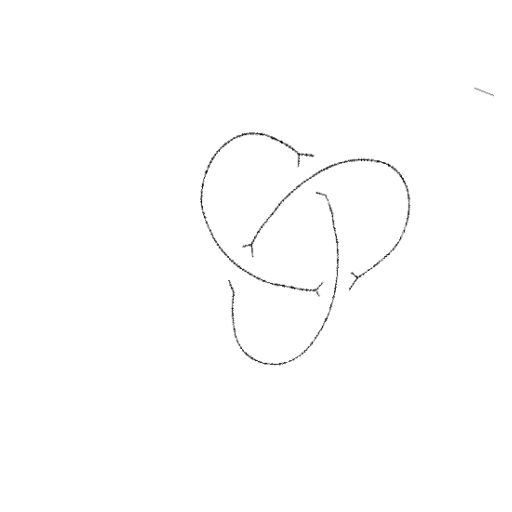
Crossing number: 3